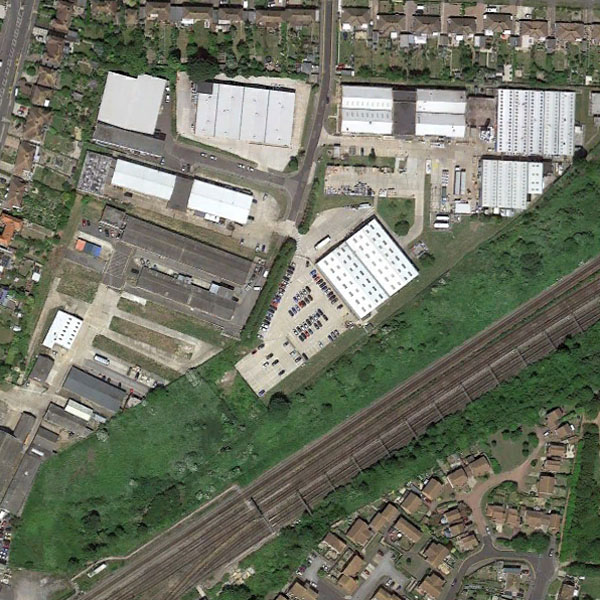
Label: Industrial